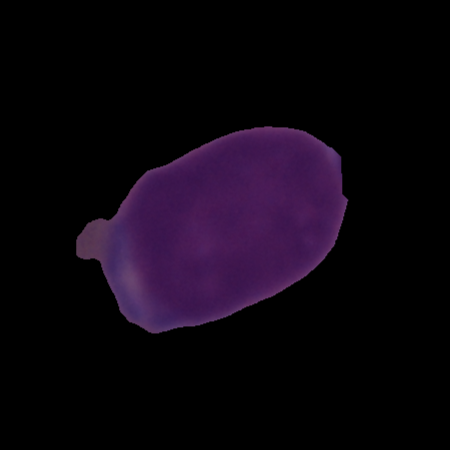
Label: cancer